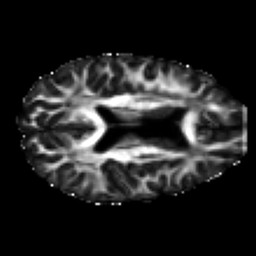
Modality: FA
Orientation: axial
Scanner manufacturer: ge
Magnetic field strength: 3 T
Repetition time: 7.98 s
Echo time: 0.0701 s